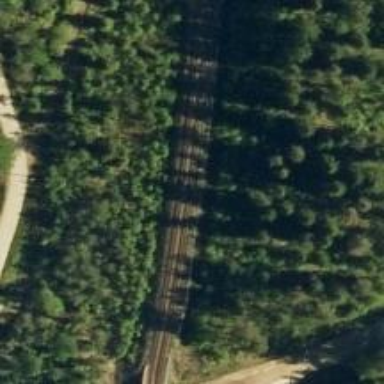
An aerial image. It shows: Continuous rail railway with electrified contact line.